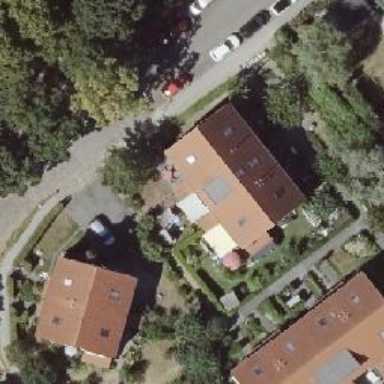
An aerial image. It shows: Semi-detached house with gabled roof.